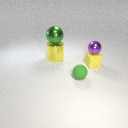
large yellow metal cylinder to the left of small yellow rubber cube